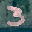
Label: 3